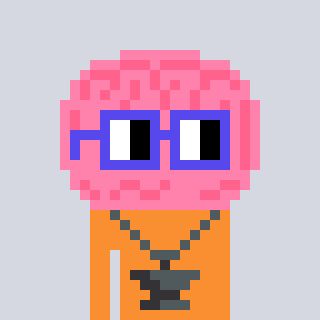
a pixel art character with square blue glasses, a brain-shaped head and a orange-colored body on a cool background